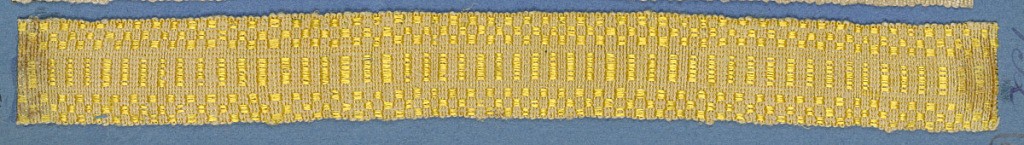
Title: Trimming
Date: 19th century
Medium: silk Technique: woven
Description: Yellow trimming fragment in a design of a central band of stripes between checkerboard borders.